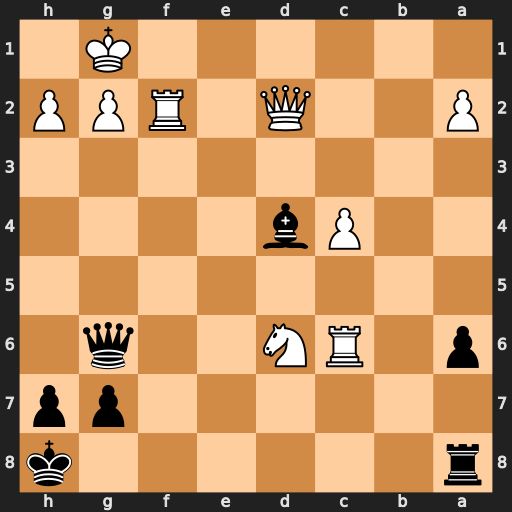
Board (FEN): r6k/6pp/p1RN2q1/8/2Pb4/8/P2Q1RPP/6K1
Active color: b
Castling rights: -
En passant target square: -
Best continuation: Qb1+ Qe1 Qxe1#